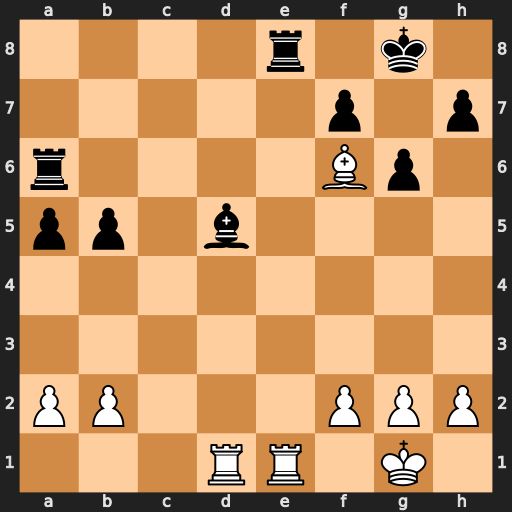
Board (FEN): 4r1k1/5p1p/r4Bp1/pp1b4/8/8/PP3PPP/3RR1K1
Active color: w
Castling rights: -
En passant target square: -
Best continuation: Rxe8#